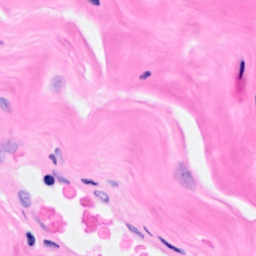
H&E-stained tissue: Breast